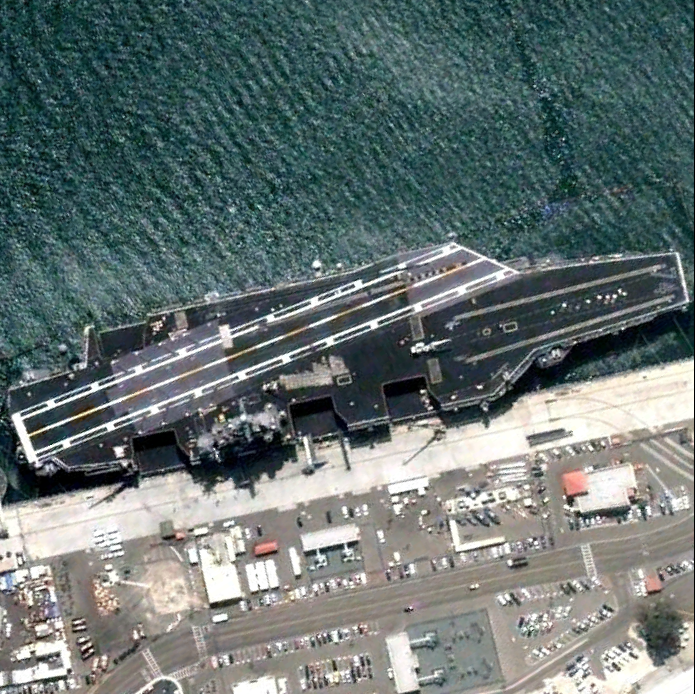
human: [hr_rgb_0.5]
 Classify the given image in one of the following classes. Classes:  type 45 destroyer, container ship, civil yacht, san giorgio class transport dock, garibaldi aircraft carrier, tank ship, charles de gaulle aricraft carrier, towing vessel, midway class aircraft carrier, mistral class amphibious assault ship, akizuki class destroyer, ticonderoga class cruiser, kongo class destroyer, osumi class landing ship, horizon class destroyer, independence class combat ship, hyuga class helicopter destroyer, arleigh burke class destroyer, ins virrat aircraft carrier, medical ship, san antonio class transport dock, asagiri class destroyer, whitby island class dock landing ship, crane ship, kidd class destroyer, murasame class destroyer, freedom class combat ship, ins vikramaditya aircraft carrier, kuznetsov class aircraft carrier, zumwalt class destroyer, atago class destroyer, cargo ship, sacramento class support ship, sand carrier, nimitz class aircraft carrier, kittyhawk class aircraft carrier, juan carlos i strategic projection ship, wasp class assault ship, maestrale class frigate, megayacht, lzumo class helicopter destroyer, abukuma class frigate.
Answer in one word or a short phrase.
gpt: Nimitz class aircraft carrier